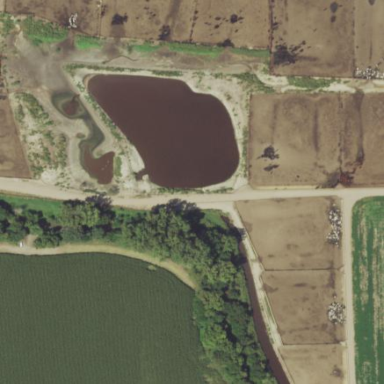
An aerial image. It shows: Farmyard dedicated to feedlot farming system.